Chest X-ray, PA view. Patient: 55 years old, sex M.
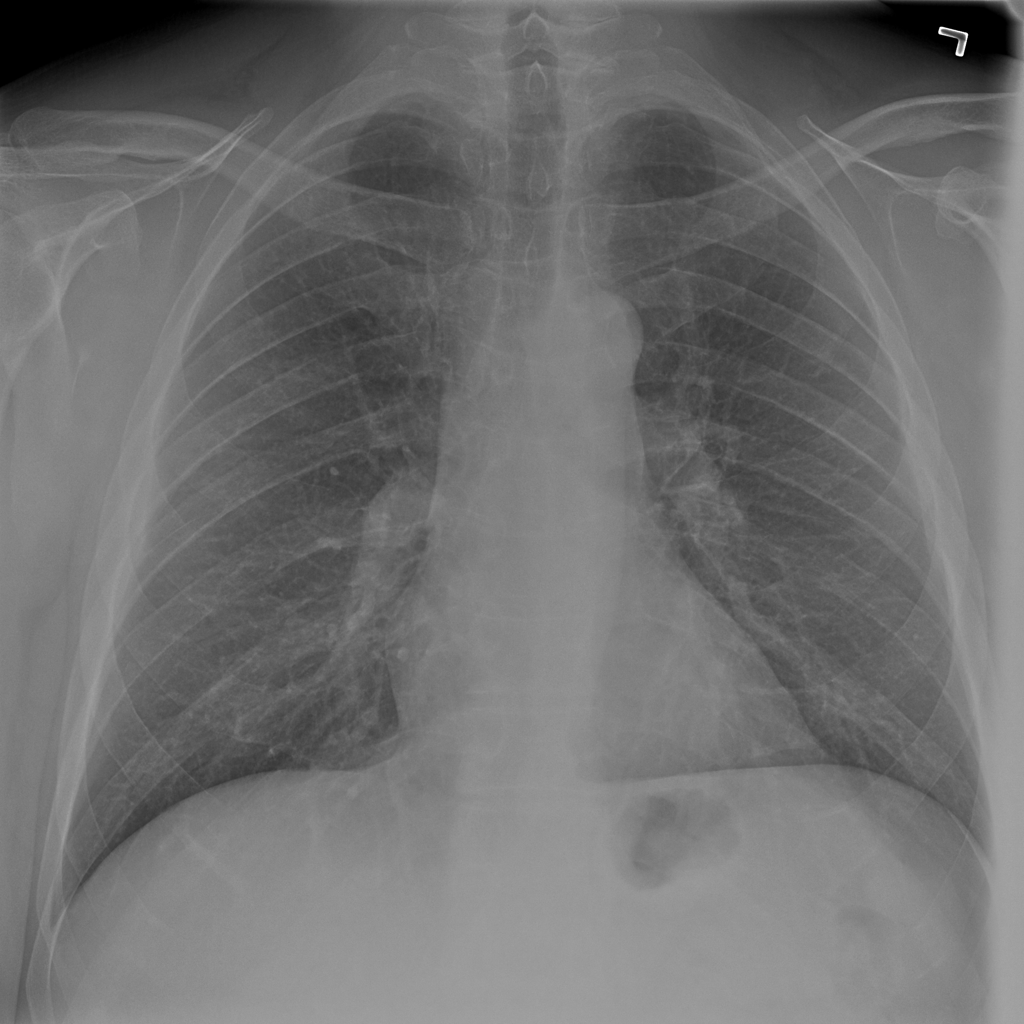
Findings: No Finding